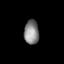
Tissue: lung
Cell type: Epithelial cells
Senescence score: 0.145
Nuclear area (px): 350
Mean DAPI intensity: 133.6